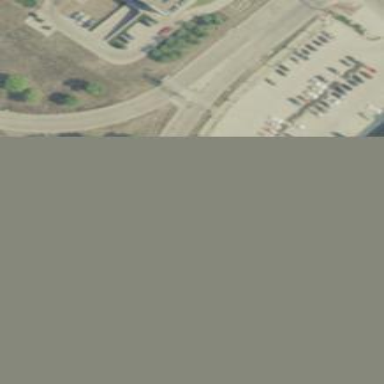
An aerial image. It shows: Road serving as parking aisle.